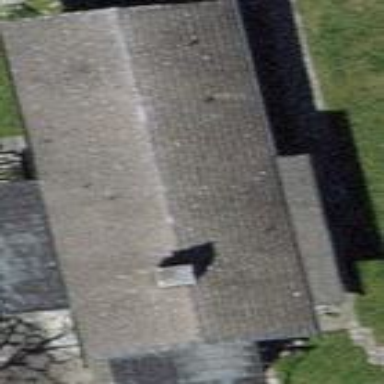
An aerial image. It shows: Semidetached house with gabled roof.